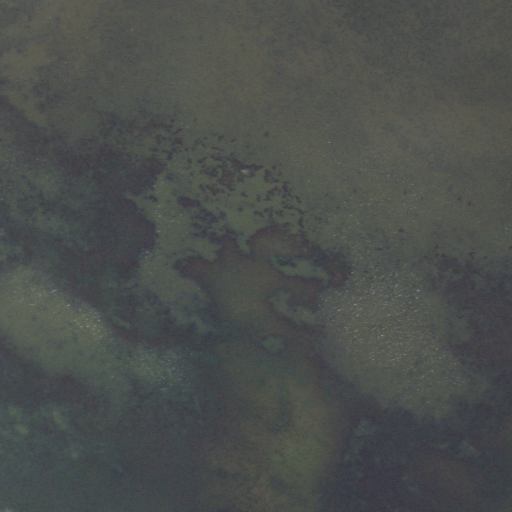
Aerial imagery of island in Louisiana named Miltons Island containing only open water